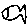
Label: fish